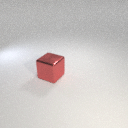
large red metal cube